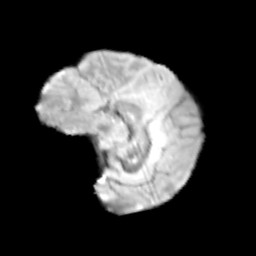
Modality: T2w
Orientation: sagittal
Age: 12
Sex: female
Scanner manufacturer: siemens
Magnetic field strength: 3 T
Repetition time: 3.8 s
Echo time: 0.07 s